Question:
'''
var file = new FileStream("random.txt", FileMode.Create);
var random = new Random();
for (int i = 0; i < 100000000; i++)
{
var bytesToWrite = BitConverter.GetBytes(random.Next(int.MaxValue));
file.Write(bytesToWrite, 0, bytesToWrite.Length);
}
file.Close();
'''
when you simply add some random number to text file
then compressed it get bigger, or it will remain as the same size as the text one
any one know or this happened?
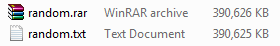
Answer: Text files tend to compress nicely because they use the same data over and over. Adding some random numbers to the file makes the file less regular, so most compression algorithms will have a harder time compressing the file as much.
Read up on compression algorithms for a better understanding of this. <URL>